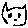
Label: cat